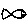
Label: fish